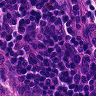
Metastatic tissue present: no